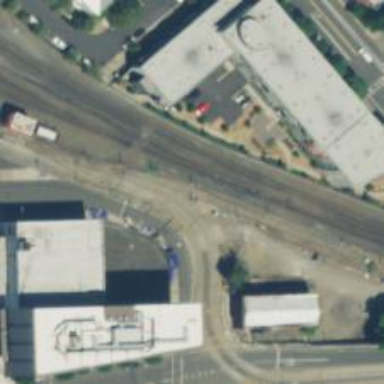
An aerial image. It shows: Railway signal.